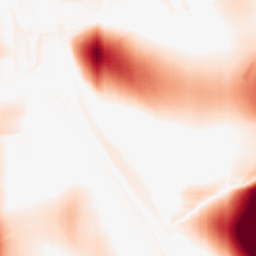
Category: morphological
Decomposition family: rolling_ball
Decomposition parameters: radius: 50
Upsampling method: sinc_hamming
Upsampling parameters: scale: 2
kernel_size: 4
Upsampling scale: 2